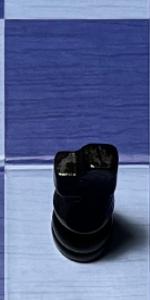
Label: Knight_Black